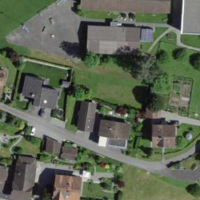
EUNIS habitat code: 55
Species observed at this site:
Asplenium scolopendrium